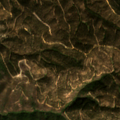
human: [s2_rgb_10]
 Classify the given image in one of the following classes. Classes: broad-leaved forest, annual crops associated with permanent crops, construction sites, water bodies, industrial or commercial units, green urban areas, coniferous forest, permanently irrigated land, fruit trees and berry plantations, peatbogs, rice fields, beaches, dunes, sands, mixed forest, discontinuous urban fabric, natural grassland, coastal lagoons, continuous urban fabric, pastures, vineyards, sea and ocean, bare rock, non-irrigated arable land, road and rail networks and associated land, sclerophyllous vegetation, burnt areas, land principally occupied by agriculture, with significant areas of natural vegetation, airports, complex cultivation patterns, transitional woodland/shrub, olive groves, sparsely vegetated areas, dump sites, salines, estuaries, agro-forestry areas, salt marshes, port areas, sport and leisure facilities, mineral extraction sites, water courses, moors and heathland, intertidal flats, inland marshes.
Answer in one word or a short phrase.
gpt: broad-leaved forest, sclerophyllous vegetation